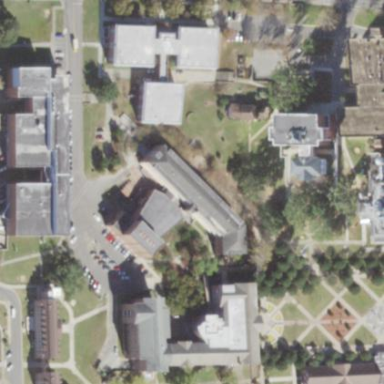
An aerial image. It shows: University building.